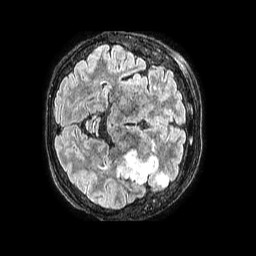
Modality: FLAIR
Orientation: axial
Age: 67
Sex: female
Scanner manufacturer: philips
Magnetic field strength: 1.5 T
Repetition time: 4.8 s
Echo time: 0.38 s